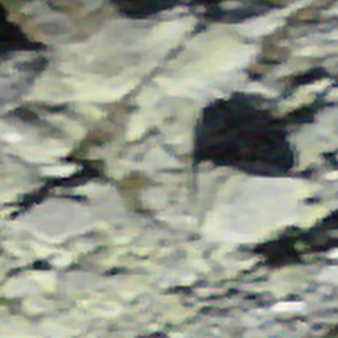
Label: other